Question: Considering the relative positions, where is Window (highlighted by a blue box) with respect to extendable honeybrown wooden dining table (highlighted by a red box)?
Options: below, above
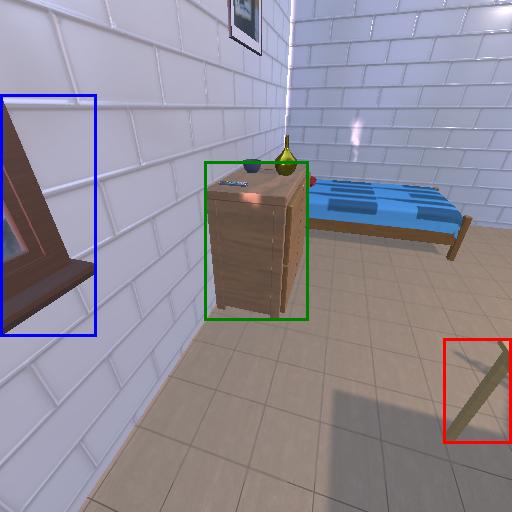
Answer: below